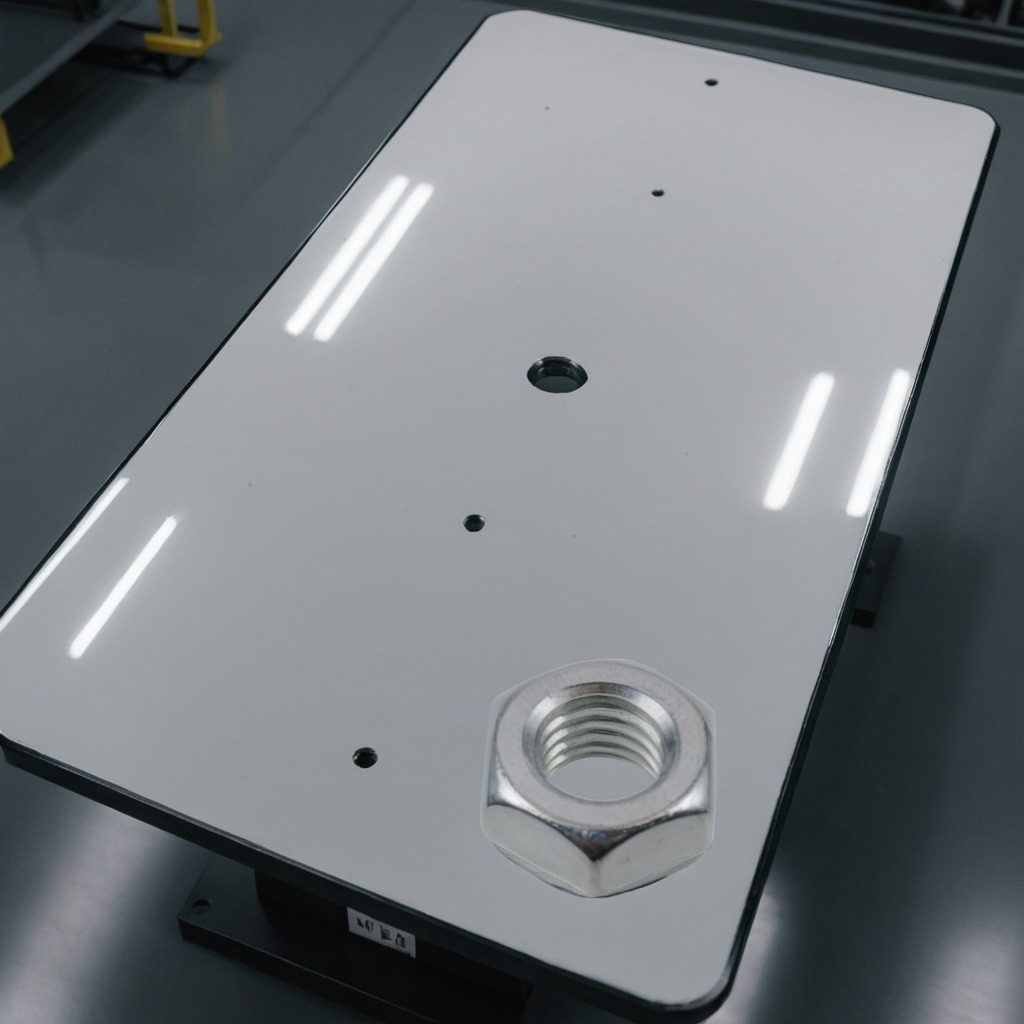
A metal nut is lying on the table.